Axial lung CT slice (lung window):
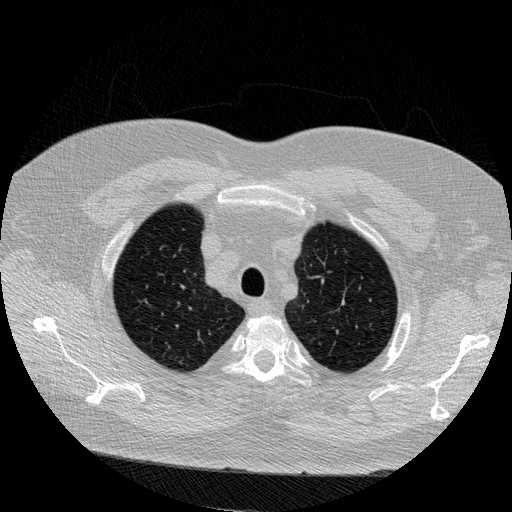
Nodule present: no